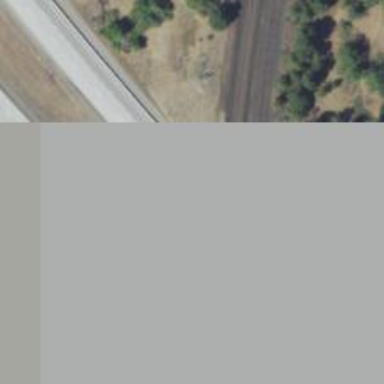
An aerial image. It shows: This image shows trunk highway that functions as expressway.